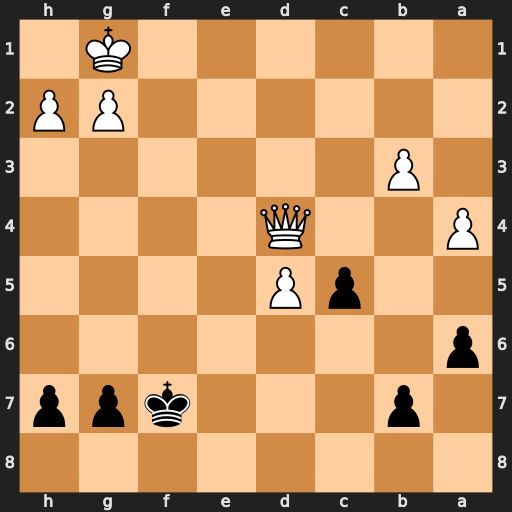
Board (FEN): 8/1p3kpp/p7/2pP4/P2Q4/1P6/6PP/6K1
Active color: b
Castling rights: -
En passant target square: -
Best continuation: cxd4 Kf2 Kf6